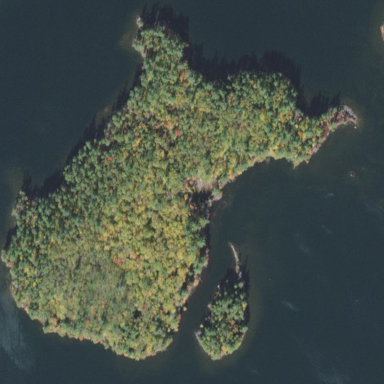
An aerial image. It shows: Island.